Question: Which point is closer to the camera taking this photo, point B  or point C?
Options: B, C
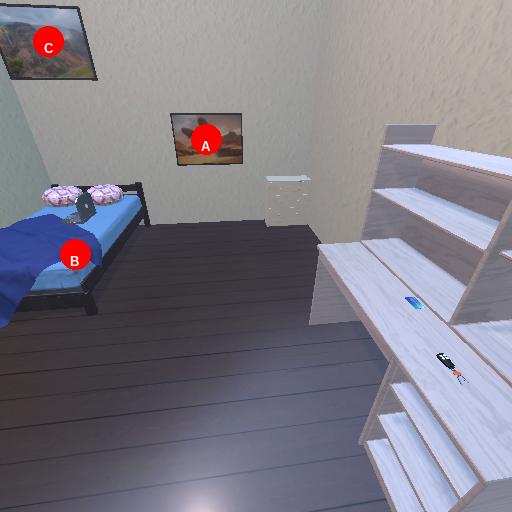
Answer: B